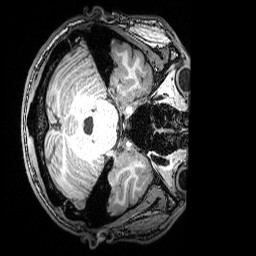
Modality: T1w
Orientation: axial
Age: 23
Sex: male
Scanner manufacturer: siemens
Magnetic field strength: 3 T
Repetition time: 2.53 s
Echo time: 0.00388 s